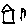
Label: house